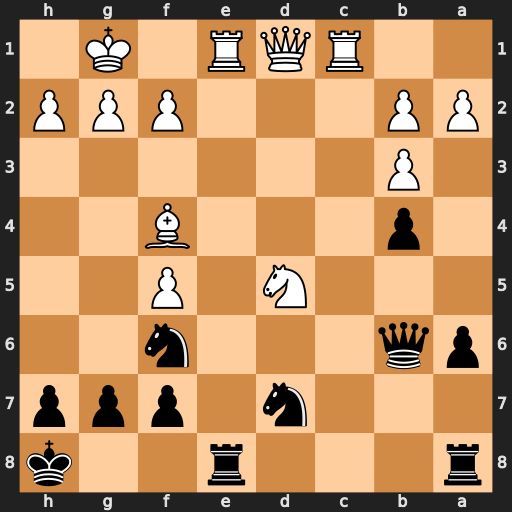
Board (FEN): r3r2k/3n1ppp/pq3n2/3N1P2/1p3B2/1P6/PP3PPP/2RQR1K1
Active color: b
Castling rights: -
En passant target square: -
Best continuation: Rxe1+ Qxe1 Nxd5